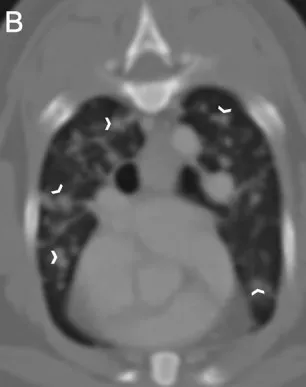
Computed tomography of the thorax in a cat with a compressive Coccidioides spp. Spinal granuloma before surgery or administration of fluconazole. There was also enlargement of the tracheobronchial lymph node (hollow white arrow);. Transverse plane reconstruction with bone window display.
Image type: radiology (ct)